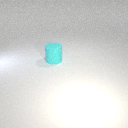
large cyan rubber cylinder